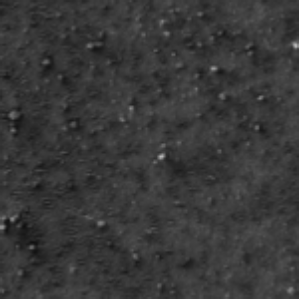
Label: frost